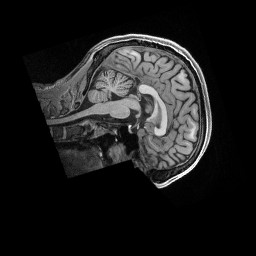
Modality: T1w
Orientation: sagittal
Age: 38
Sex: male
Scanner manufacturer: siemens
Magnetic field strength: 3 T
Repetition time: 2.5 s
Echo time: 0.00296 s